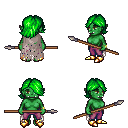
a pixel art fantasy rpg character, female body template, orc, green skin, gray tattered cape, magenta pants, green swoop hairstyle, bracelets, gold boots, spear, four views (front, back, left, right), 2x2 character sprite sheet, small pixel art, hard edges, no anti-aliasing